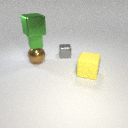
large brown metal sphere to the left of large yellow rubber cube